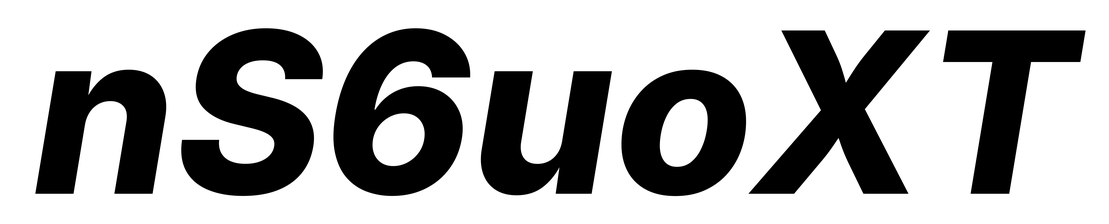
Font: Inter-Italic_ExtraBold_Italic